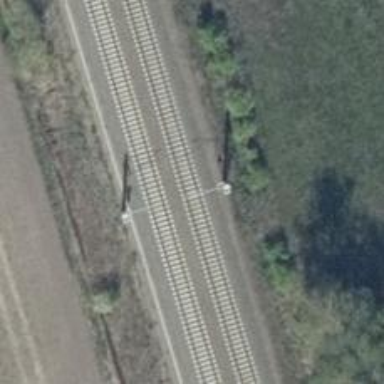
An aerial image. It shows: Milestone along the railway track with catenary mast.